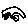
Label: car